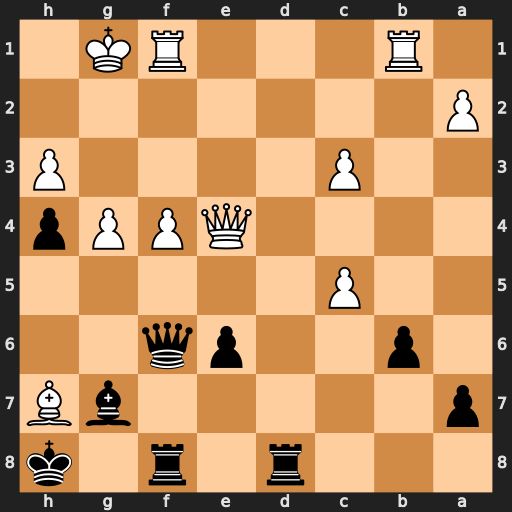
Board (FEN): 3r1r1k/p5bB/1p2pq2/2P5/4QPPp/2P4P/P7/1R3RK1
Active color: b
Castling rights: -
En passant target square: -
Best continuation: Qxc3 Rb3 Qxc5+ Kh1 Rd4